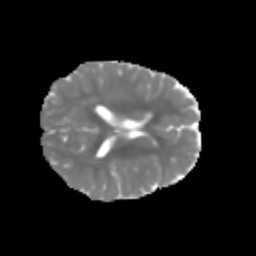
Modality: MD
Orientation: axial
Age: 6
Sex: female
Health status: healthy